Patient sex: M
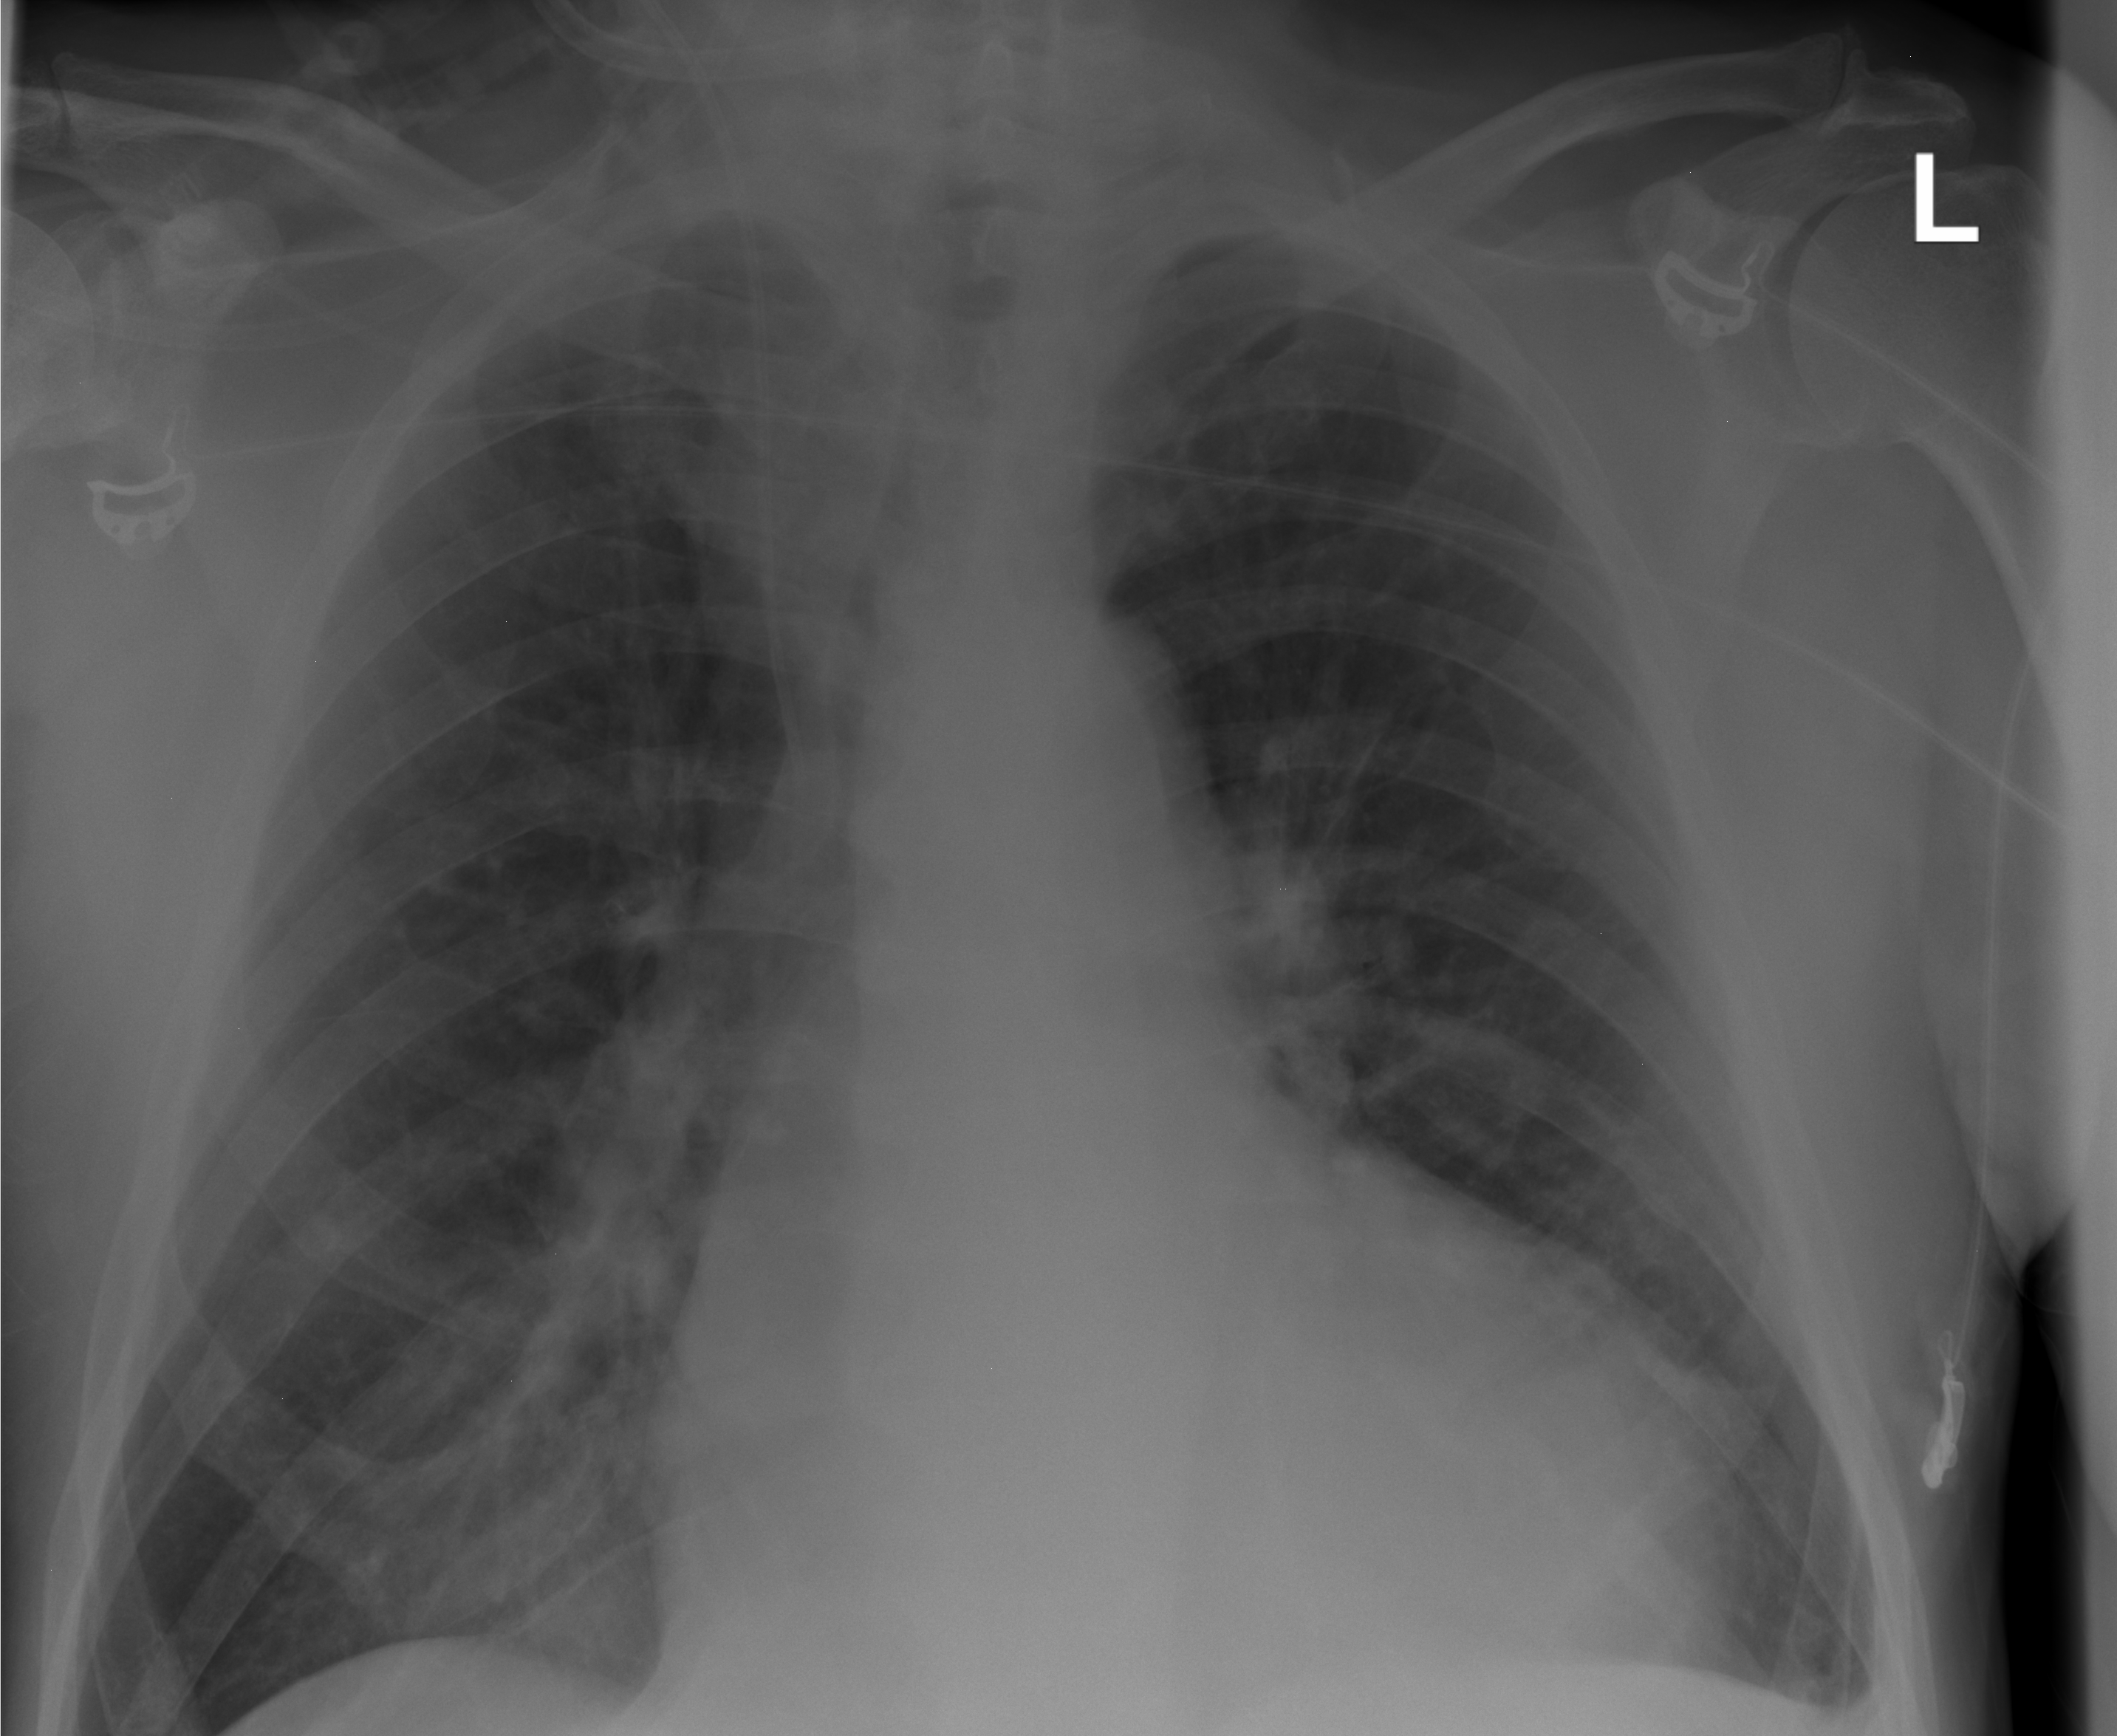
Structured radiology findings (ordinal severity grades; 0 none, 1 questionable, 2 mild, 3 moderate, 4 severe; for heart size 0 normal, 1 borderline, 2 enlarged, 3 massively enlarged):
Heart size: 3
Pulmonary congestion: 1
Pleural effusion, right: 0
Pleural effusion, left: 1
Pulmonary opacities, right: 0
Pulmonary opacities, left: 0
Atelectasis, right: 0
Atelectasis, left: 1